Question: I am getting cross like characters for in IE 11.
The characters show correctly as space in Firefox and Chrome.

The page has UTF-8 charset and it's correctly set in the <head> element.
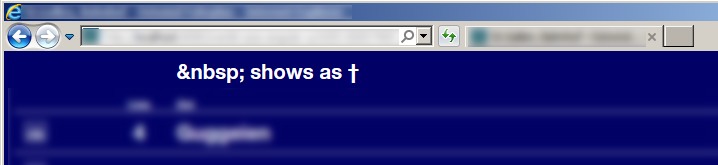
Answer: Apparently the problem was caused by the font used: "Helvetica New".
Changing the font to Arial solved the problem.